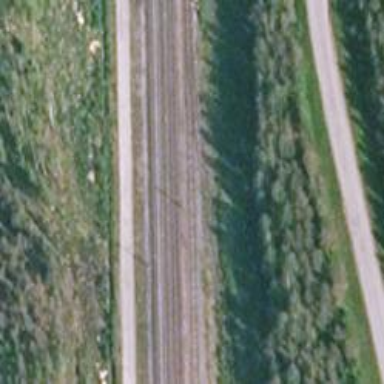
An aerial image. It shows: Wedge used for railway derailment.